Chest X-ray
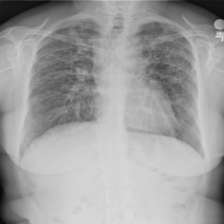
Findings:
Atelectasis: negative
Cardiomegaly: negative
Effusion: negative
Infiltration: negative
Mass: negative
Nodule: negative
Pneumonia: negative
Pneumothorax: negative
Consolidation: negative
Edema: negative
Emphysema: negative
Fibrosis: negative
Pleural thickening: negative
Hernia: negative